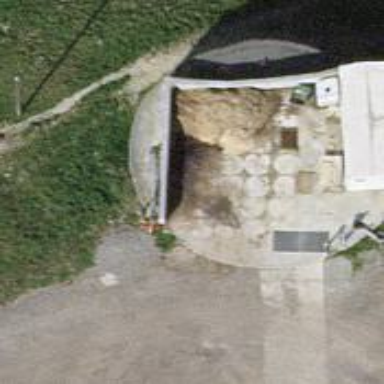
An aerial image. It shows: Storage tank which is man-made.